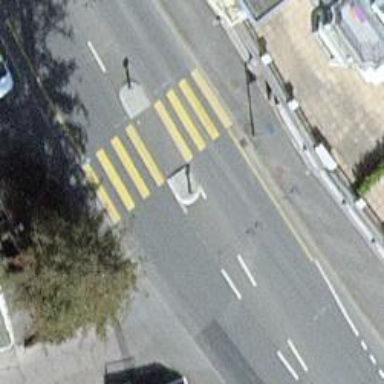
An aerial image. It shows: Uncontrolled road crossing with pedestrian island.